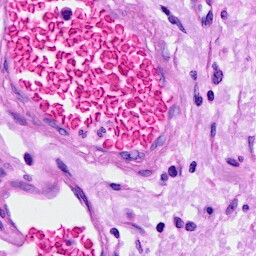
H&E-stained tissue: Ovarian